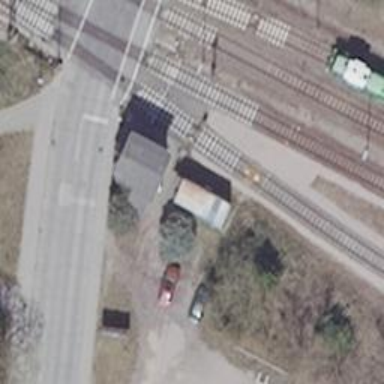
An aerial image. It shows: Wedge used for railway derailment.